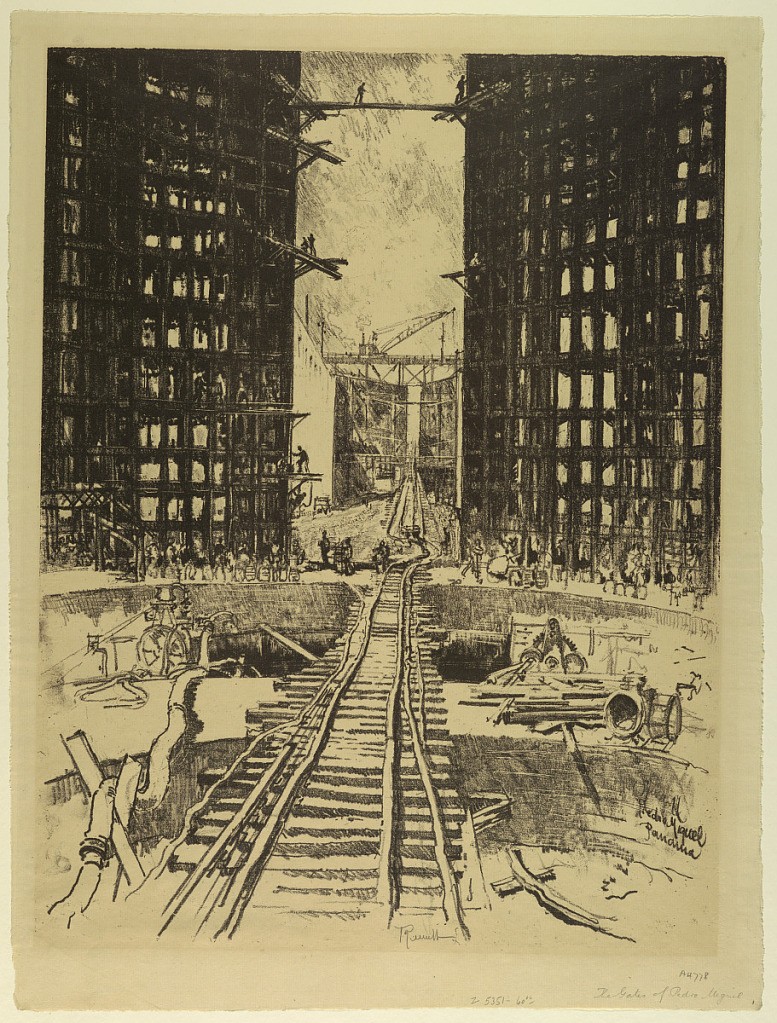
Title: The Gates of Pedro Miguel
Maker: Joseph Pennell, American, active England, 1857–1926
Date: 1912
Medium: Lithograph on paper
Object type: Print
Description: View shows construction of the gates of the Pedro Miguel Lock of the Panama Canal.